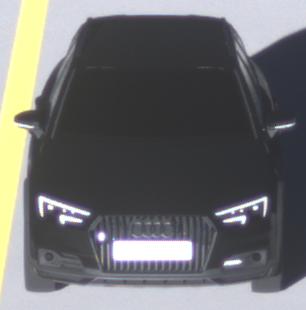
Make: Audi
Model: A4 Allroad 45 TFSI
Detailed model: A4 (B9) allroad
Model produced from: 2019/02
Model produced until: 2019/05
Doors: 5
Color: black
Road condition: dry road
Daytime: sunrise or sunset
Contrast: high contrast